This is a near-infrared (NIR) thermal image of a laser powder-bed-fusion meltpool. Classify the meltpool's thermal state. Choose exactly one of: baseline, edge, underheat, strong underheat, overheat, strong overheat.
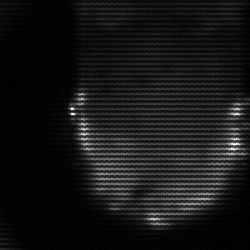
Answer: baseline